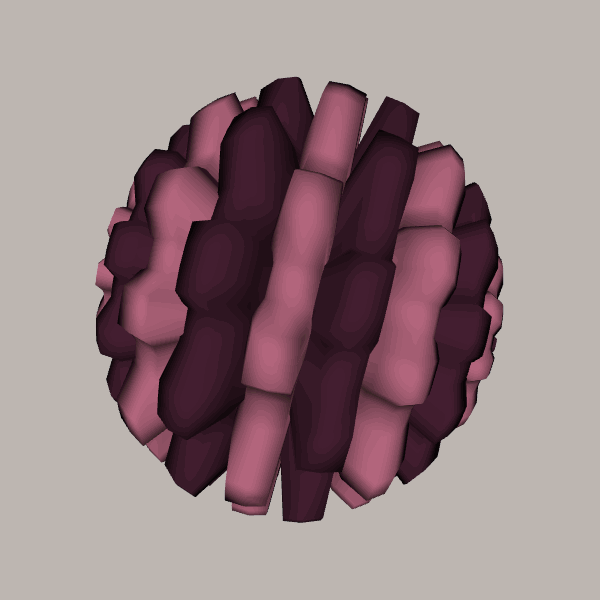
Background: light